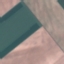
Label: AnnualCrop